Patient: sex F, age 54
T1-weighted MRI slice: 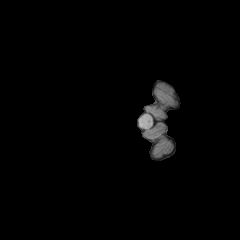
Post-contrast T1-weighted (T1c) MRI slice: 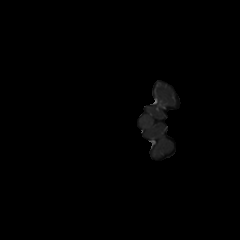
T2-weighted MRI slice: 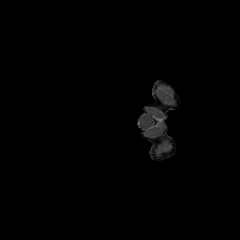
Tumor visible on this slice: no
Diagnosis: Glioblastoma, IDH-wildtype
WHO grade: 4